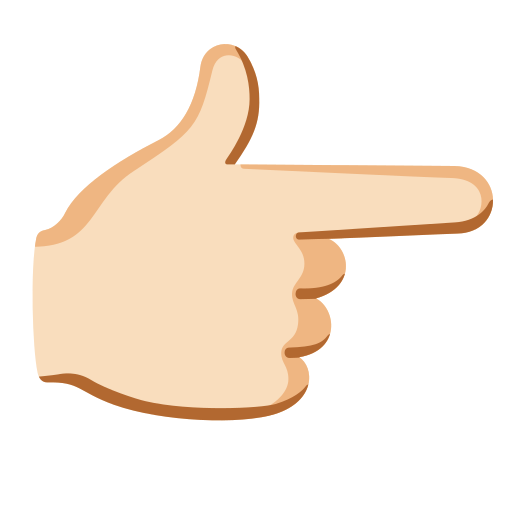
Emoji: 👉🏻